Question: I'm trying to get to know the Android Studio / Gradle build system, having come from Eclipse and Ant. In particular, I don't understand how the 'dependencies' block in my 'build.gradle' file works.
My current project has the following structure:

In my project I am using both the android support library (v4), and the jxl spreadsheet library. My 'build.gradle' (the one inside the sub-module, not the root level one) currently looks like this:
'''
buildscript {
repositories {
mavenCentral()
}
dependencies {
classpath 'com.android.tools.build:gradle:0.6.+'
}
}
apply plugin: 'android'
repositories {
mavenCentral()
}
android {
compileSdkVersion 18
buildToolsVersion "18.1.1"
defaultConfig {
minSdkVersion 14
targetSdkVersion 19
}
buildTypes {
release {
runProguard true
proguardFile getDefaultProguardFile('proguard-android-optimize.txt')
}
}
productFlavors {
defaultFlavor {
proguardFile 'proguard-rules.txt'
}
}
}
dependencies {
compile 'net.sourceforge.jexcelapi:jxl:2.6.+'
compile 'com.android.support:support-v4:13.0.+'
//compile fileTree(dir: 'libs', include: '*.jar')
}
'''
On the second last line, you can see I've tried using the local copies of 'android-support-v4.jar' and 'jxl.jar'. I've also tried using the lines
'''
compile files('libs/android-support-v4.jar')
compile files('libs/jxl.jar')
'''
However, whenever I try to use the local .jar files, my build fails, saying that the Android support and jxl libraries cannot be found. I've seen lots of posts saying that you can simply use local .jars like this, however I cannot get this to work. If possible, I would like to be able to use my locally stored .jar files so I can work offline, when Maven isn't available.
Can anyone tell me why using the local .jar files doesn't work?
EDIT: I've also tried restarting the Android Studio IDE, and cleaning and re-building my project after adding the local jar dependency lines.
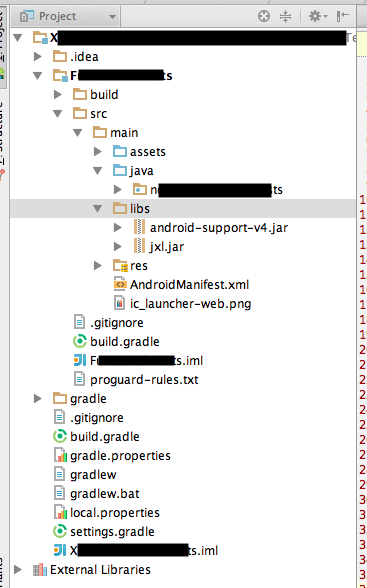
Answer: It's not finding the libs directory because it needs to be located at your module root instead of inside src/main. The paths in build.gradle are relative to the location of the build.gradle file, which lives in your module root.
For the Android support library, I'd recommend using the Maven dependency (e.g. 'compile 'com.android.support:support-v4:13.0.+'') instead of including the jar file. With the support library, the Android Gradle plugin actually looks for it in your SDK instead of going out to the network for it; you have to have the support repository installed via the SDK manager. This is actually a little confusing and trips up a lot of users since it's not well-documented. But if you access it this way instead of just including the JAR, then the build system can be smarter about not trying to include duplicate copies of it and causing errors if you include other library projects that depend on it.